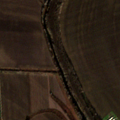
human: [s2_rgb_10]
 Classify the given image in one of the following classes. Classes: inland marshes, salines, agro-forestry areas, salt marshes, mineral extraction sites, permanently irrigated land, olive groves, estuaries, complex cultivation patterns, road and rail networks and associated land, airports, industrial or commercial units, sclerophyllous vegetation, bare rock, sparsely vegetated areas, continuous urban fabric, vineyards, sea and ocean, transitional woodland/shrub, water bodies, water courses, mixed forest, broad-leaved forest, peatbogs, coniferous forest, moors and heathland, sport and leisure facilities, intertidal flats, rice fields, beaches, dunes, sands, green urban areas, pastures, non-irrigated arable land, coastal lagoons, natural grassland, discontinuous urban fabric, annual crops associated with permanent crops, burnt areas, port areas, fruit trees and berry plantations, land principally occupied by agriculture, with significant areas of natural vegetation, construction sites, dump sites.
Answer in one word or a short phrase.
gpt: non-irrigated arable land, broad-leaved forest